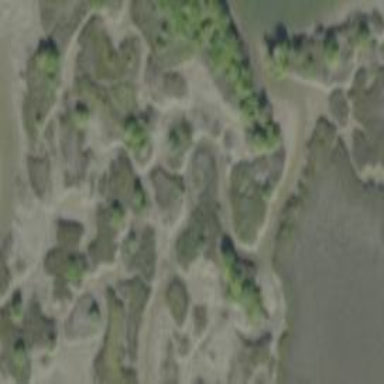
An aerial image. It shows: Saltmarsh wetland area.